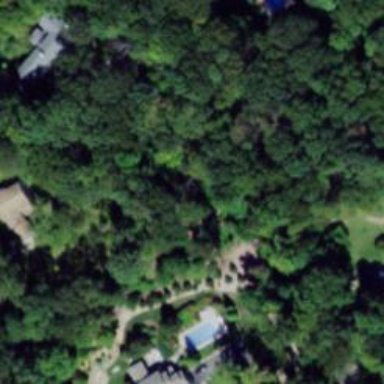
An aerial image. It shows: Driveway.